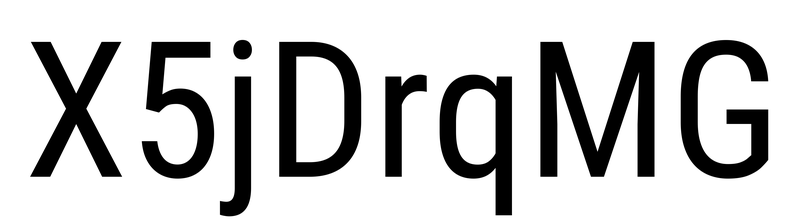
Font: Roboto_Condensed_Regular